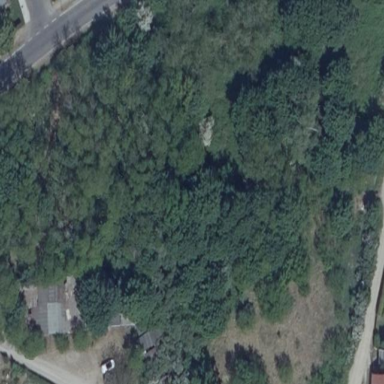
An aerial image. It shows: Mixed leaf-type forest area.